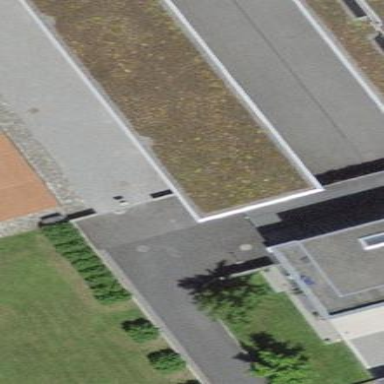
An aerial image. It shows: Carport building.